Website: macys
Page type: customer-info-address
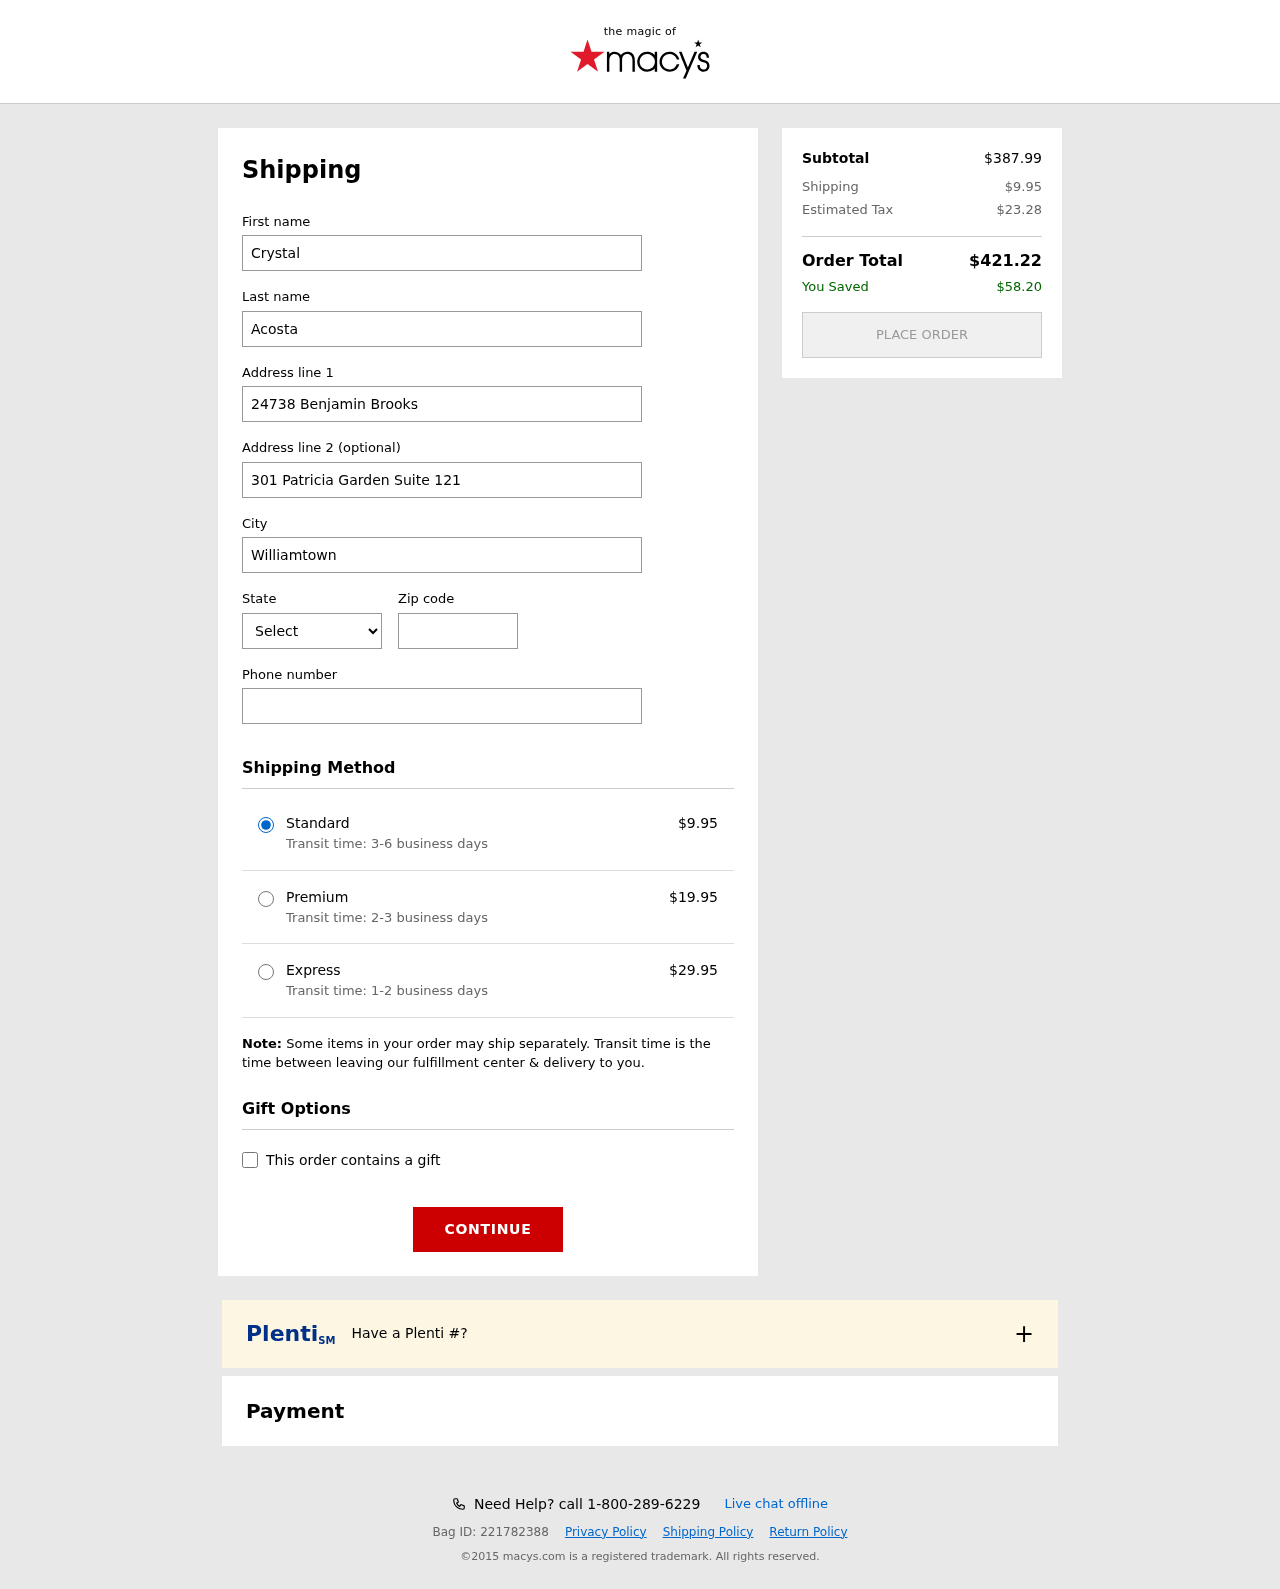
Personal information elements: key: PII_CITY
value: Williamtown
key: PII_FIRSTNAME
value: Crystal
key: PII_LASTNAME
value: Acosta
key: PII_PHONE
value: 5456284109
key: PII_POSTCODE
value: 33987
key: PII_STATE_ABBR
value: AZ
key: PII_STREET
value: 24738 Benjamin Brooks
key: PII_STREET2
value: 301 Patricia Garden Suite 121
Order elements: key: ORDER_SHIPPING_COST
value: $9.95
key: ORDER_SHIPPING_COST_PREMIUM
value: $19.95
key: ORDER_SHIPPING_COST_EXPRESS
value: $29.95
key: ORDER_SUBTOTAL
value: $387.99
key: ORDER_TAX
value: $23.28
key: ORDER_TOTAL
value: $421.22
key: ORDER_SAVINGS
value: $58.20